Question: I have scatter points of locations on a tennis court such as these:
'''
x y
20 22
30 41
20 89
'''
The tennis court image is converted into 100x100
I want to overlay a tiled heat map of on the image of the tennis court to point out the area with maximum occurrences and least occurrences
Example:

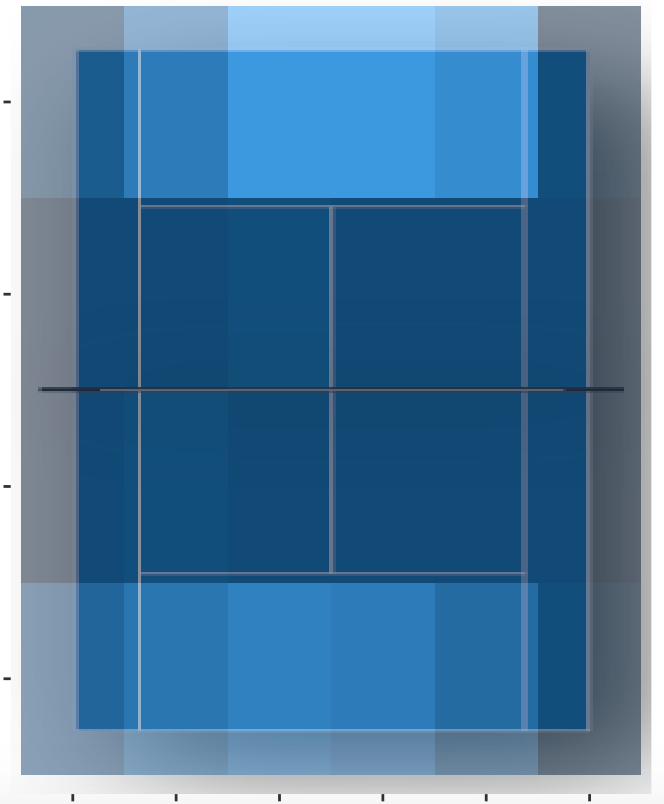
Answer: Instead of a tiled heat map, you can create a smooth gradient heat map. Here is an example made with your tennis court image and some nonsense data.

Example code:
'''
#load the libraries
library(ggplot2)
library(png)
#load the image of the tennis court
backgroundImage <- readPNG("tennis_court.png")
#load your data
#the data used in this example would be a .csv file with "x" and "y" columns
data <- read.csv("tennis_data.csv", header = TRUE, sep = ",", stringsAsFactors = FALSE)
#make the plot
ggplot(data, aes(x,y)) + #the 'x' and 'y' here reference the column names in your .csv file
annotation_raster(backgroundImage, xmin=-Inf, xmax=Inf, ymin=-Inf, ymax=Inf) +
stat_density2d(geom = "polygon", aes(fill=..level.., alpha=..level..)) +
scale_alpha_continuous(range=c(0.05,0.4)) + #range values adjust opacity of the overlay
scale_fill_gradient(low="blue",high="red") +
scale_x_continuous(limits=c(0,dim(backgroundImage )[2]),expand=c(0,0)) +
scale_y_continuous(limits=c(0,dim(backgroundImage )[1]),expand=c(0,0)) +
ggtitle("Tennis court heatmap") + #you can put a title here
#geom_point(colour="red",alpha=0.01)+ #uncomment this line to show the individual data points
coord_fixed()
'''